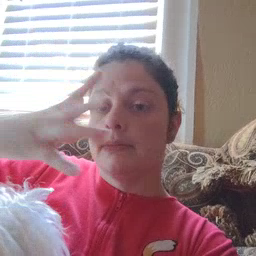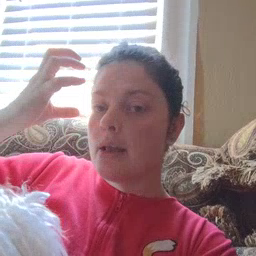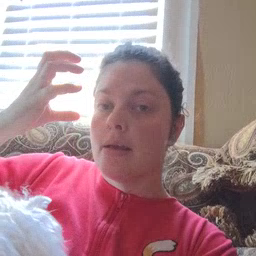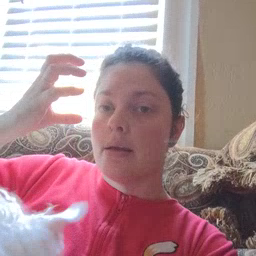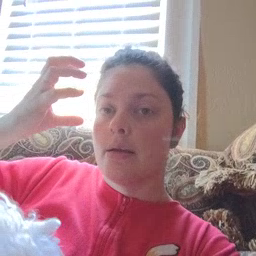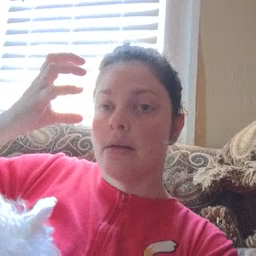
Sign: mad